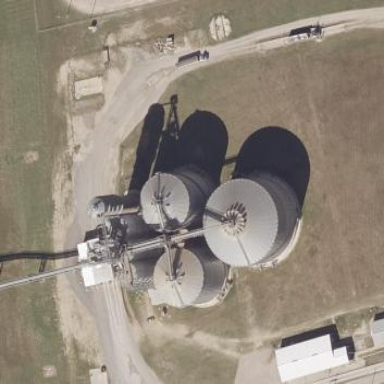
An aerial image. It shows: Industrial area featuring grain elevator.